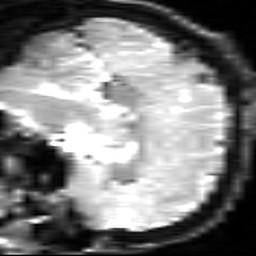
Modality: inplaneT2
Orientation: sagittal
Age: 22
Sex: male